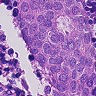
Metastatic tissue present: yes